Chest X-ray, PA view. Patient: 30 years old, sex M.
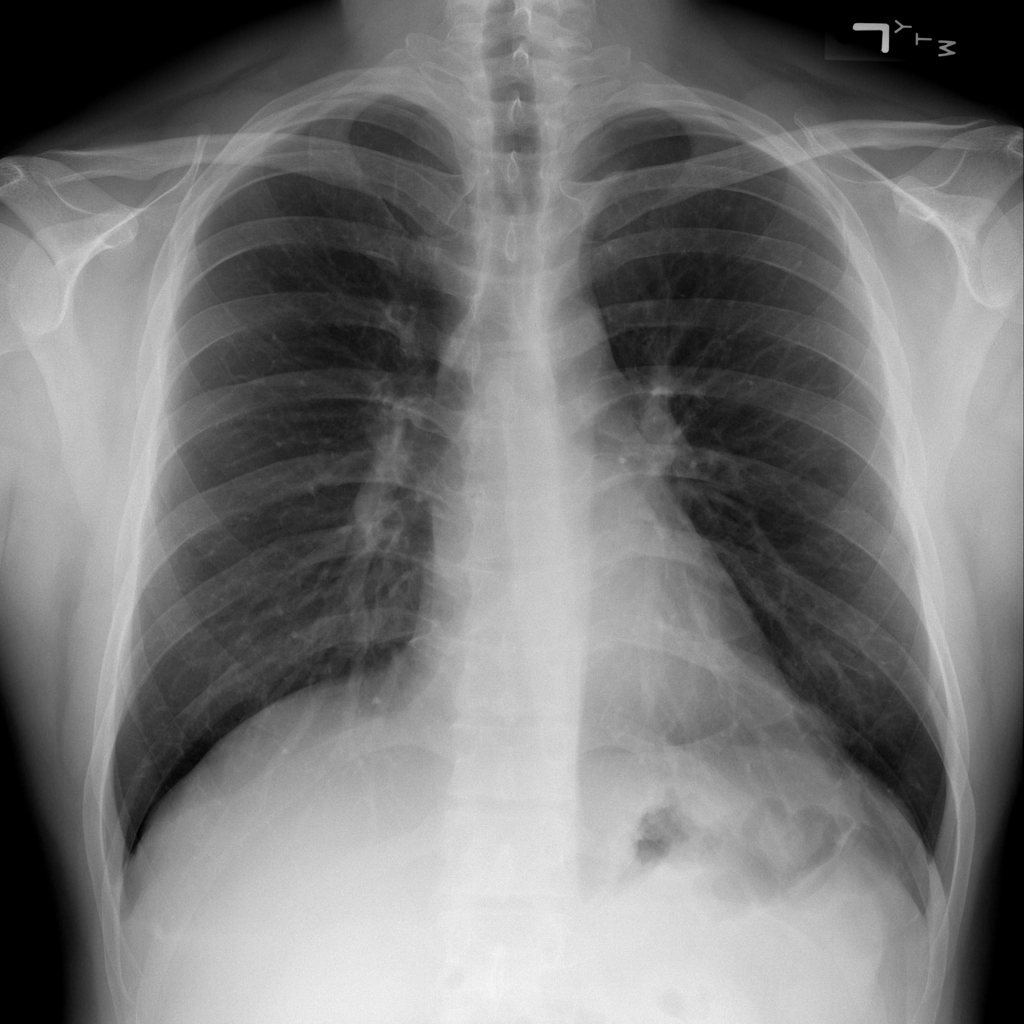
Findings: Atelectasis